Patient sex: F
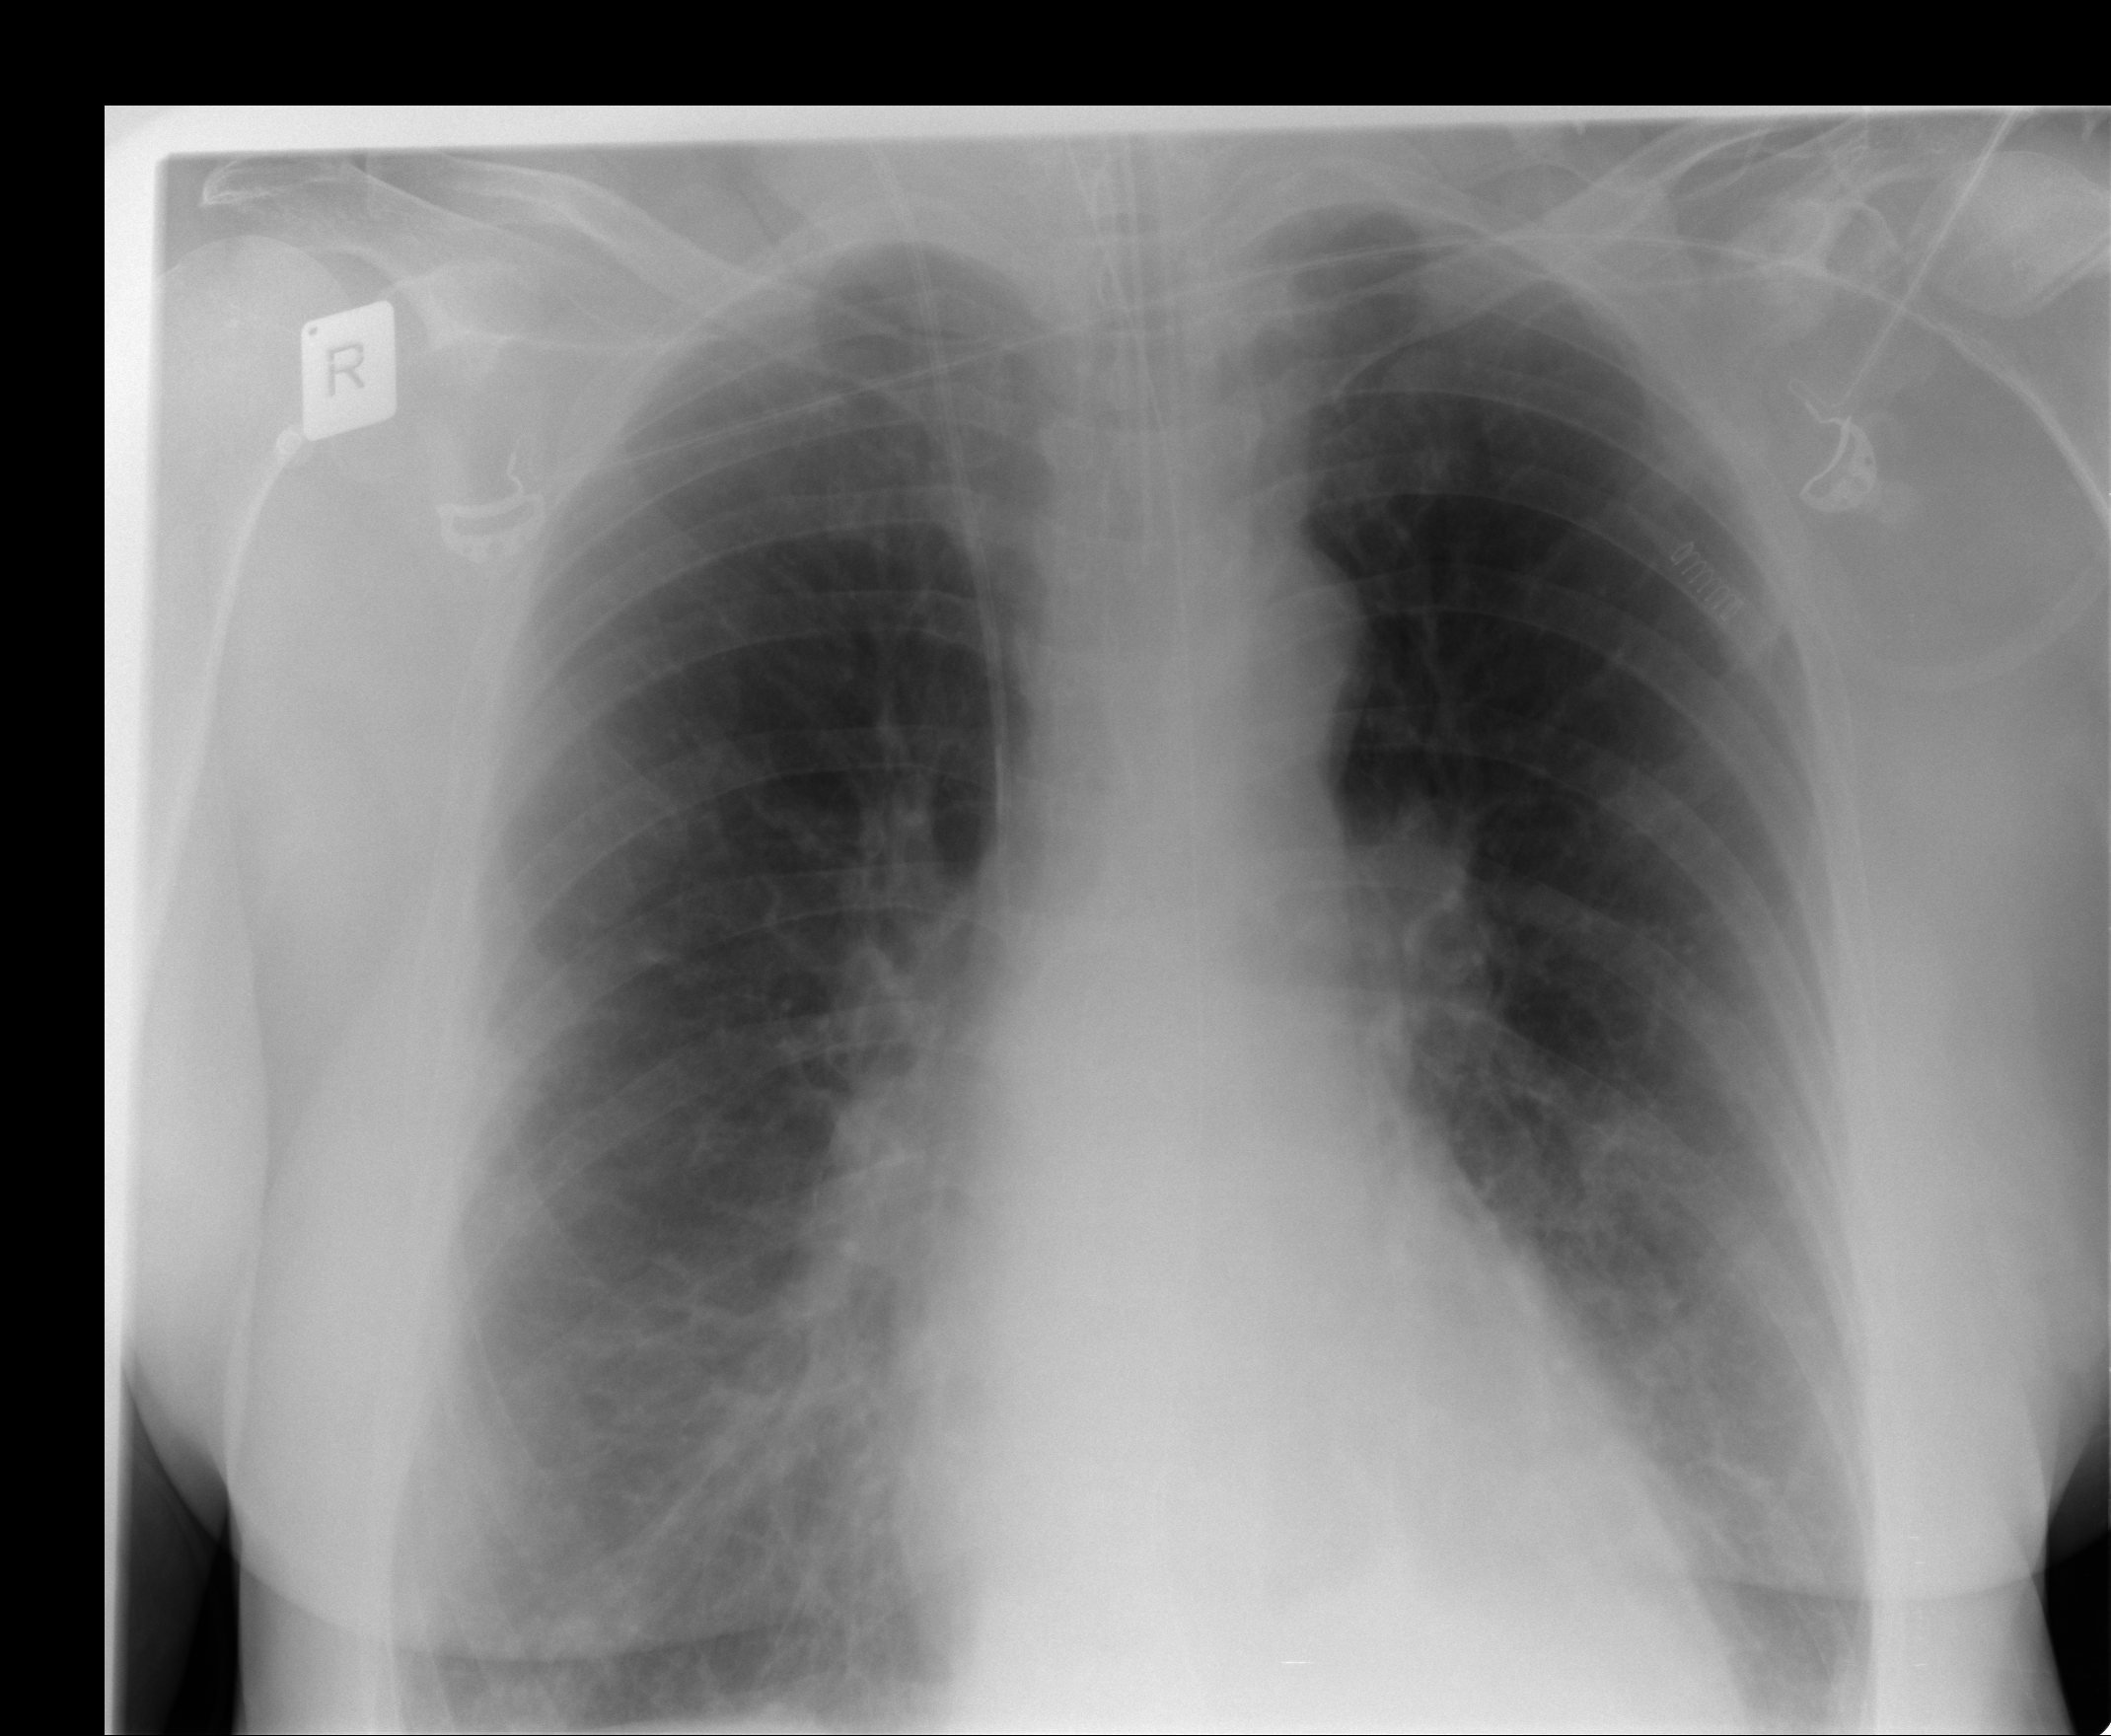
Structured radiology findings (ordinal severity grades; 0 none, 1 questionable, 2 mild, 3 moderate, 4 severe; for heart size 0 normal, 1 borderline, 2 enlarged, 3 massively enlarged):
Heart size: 0
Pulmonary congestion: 2
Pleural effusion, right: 0
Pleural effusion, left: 0
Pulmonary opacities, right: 2
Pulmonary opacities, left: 0
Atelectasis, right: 2
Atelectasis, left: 2